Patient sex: M
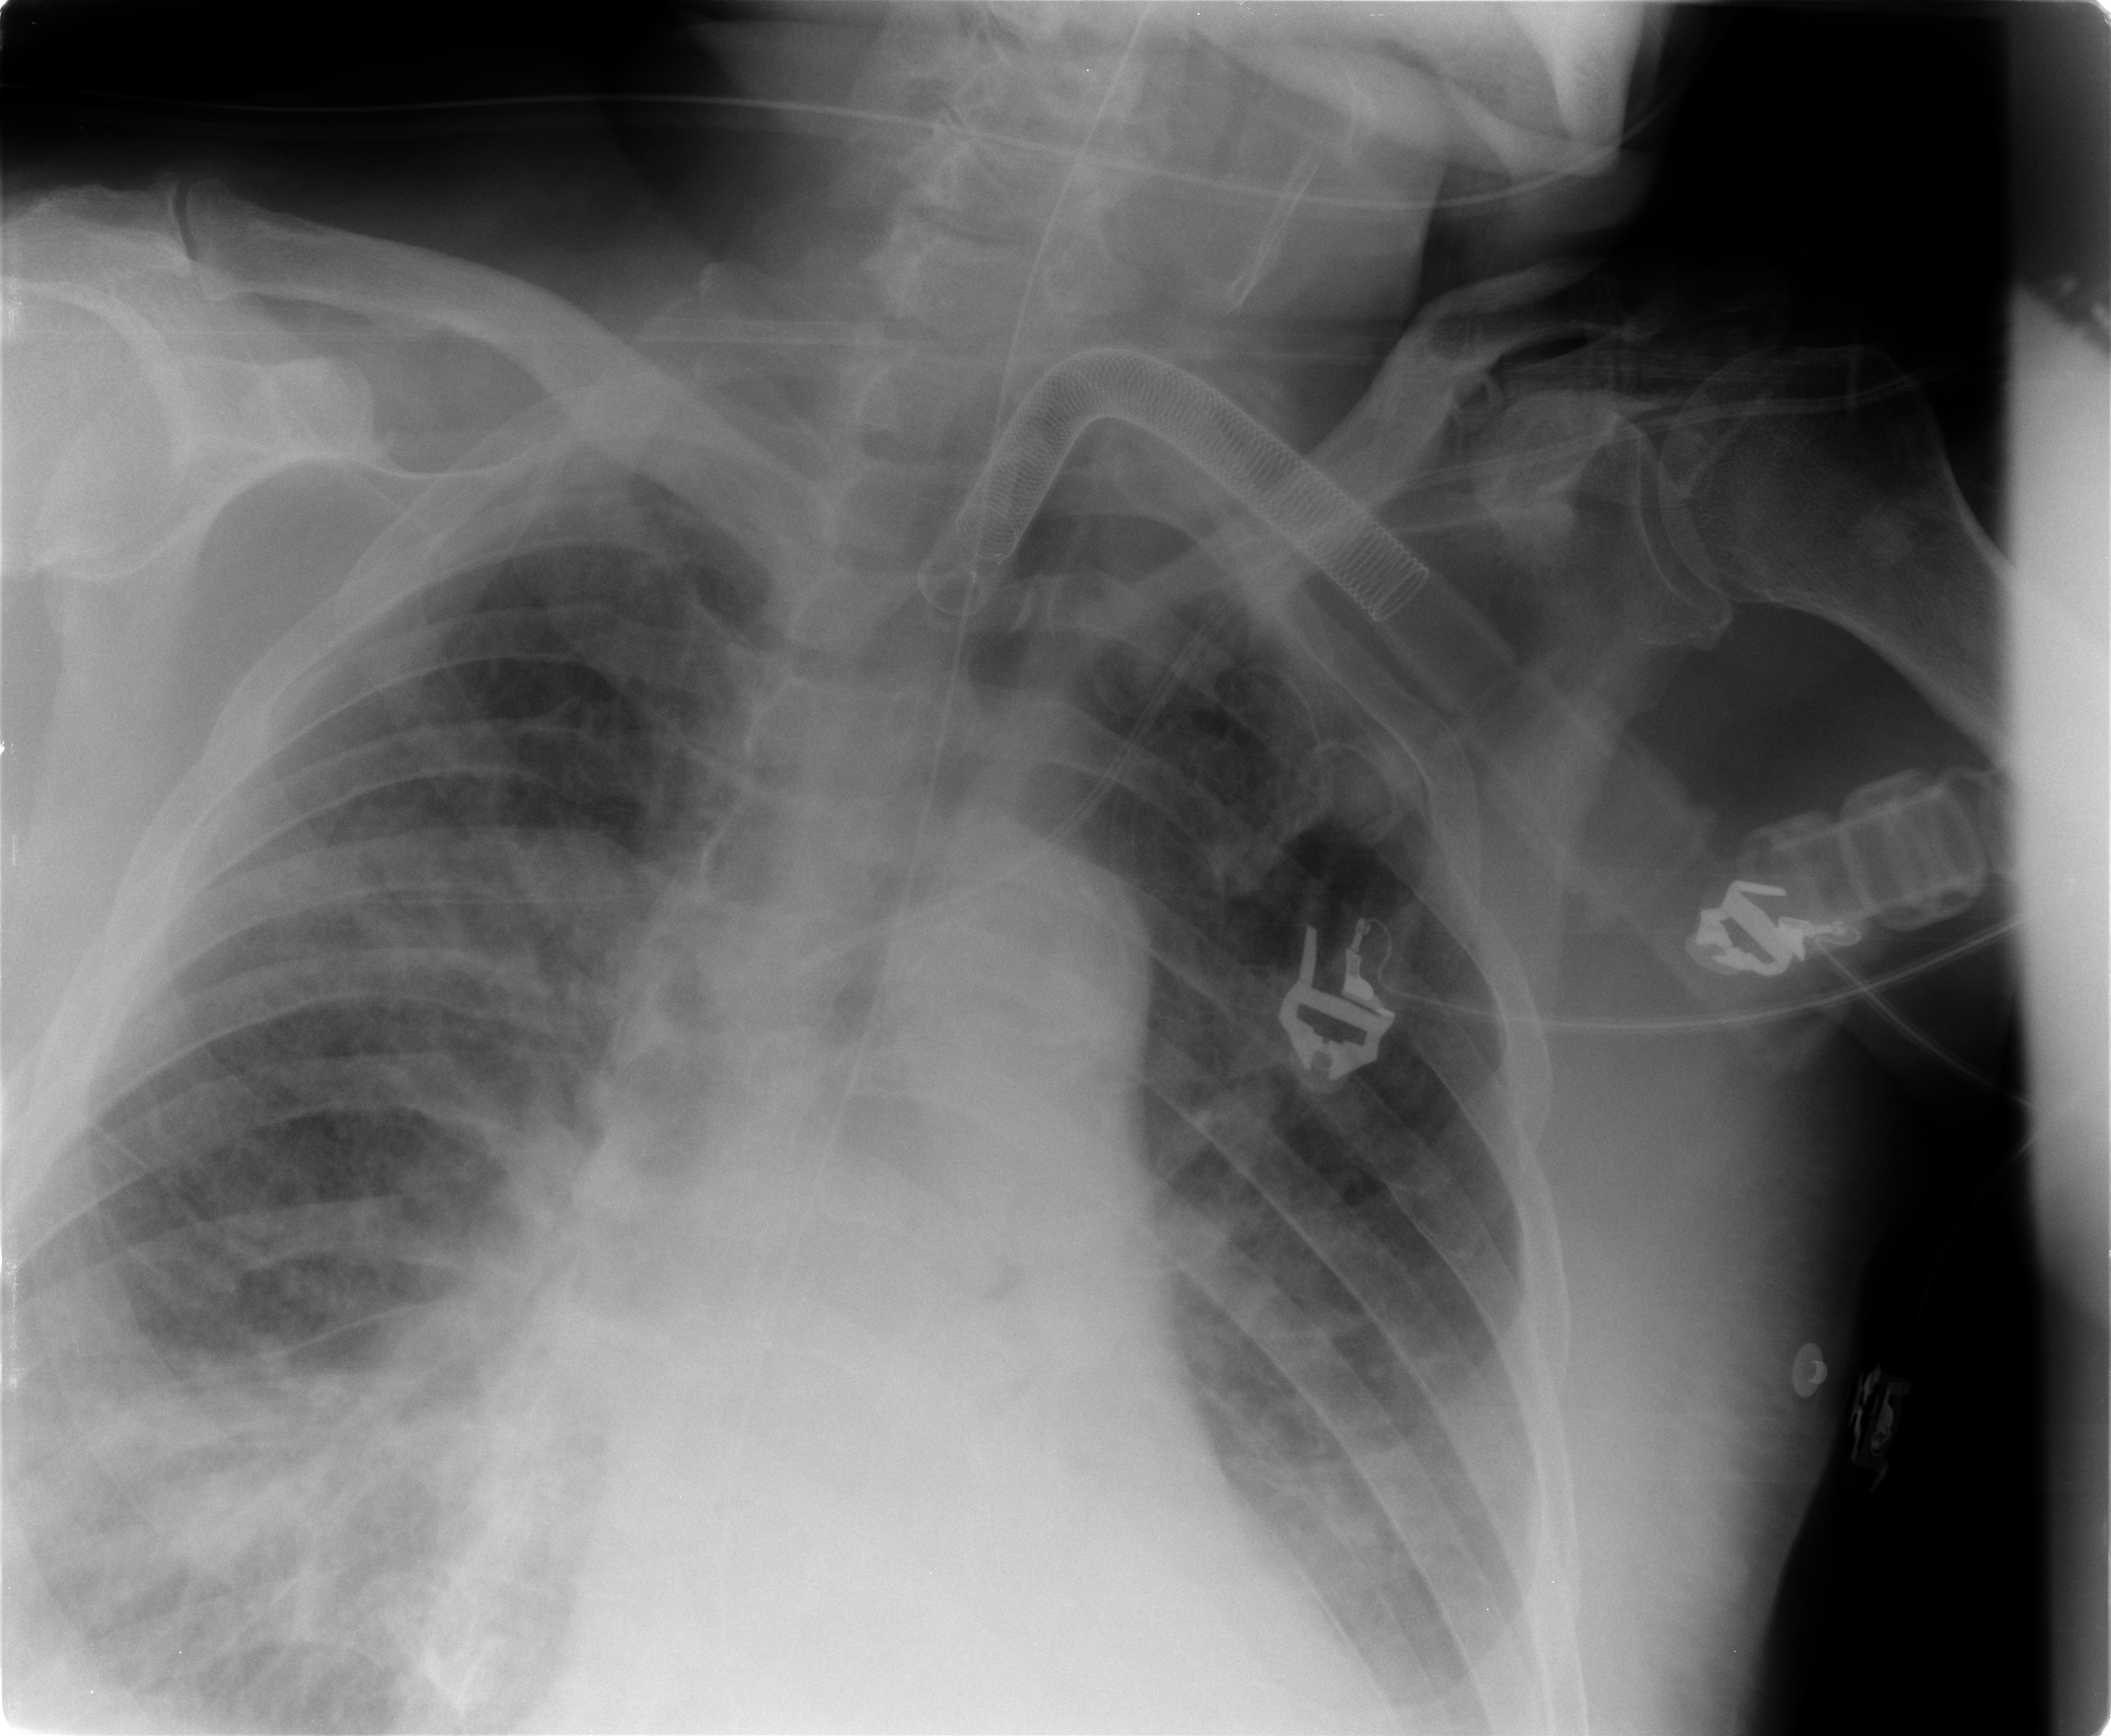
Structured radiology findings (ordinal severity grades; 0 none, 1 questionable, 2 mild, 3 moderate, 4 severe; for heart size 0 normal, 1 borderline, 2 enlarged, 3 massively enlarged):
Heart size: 2
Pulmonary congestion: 2
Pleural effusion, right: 2
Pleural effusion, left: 1
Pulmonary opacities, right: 2
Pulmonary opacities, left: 0
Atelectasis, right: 2
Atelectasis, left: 2